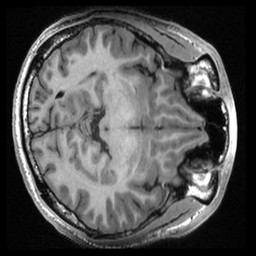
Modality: T1w
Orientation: axial
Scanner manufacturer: ge
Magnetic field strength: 3 T
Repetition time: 0.007644 s
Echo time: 0.002928 s